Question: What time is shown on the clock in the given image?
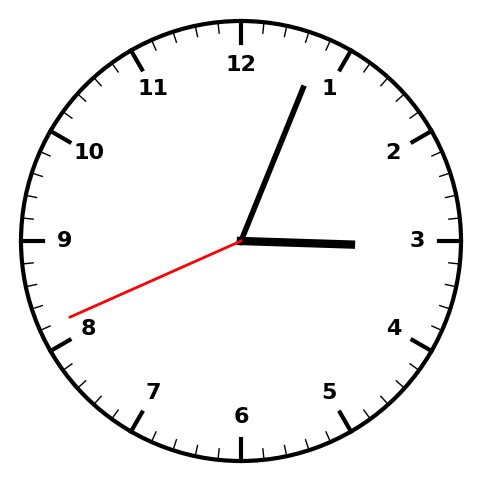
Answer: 03:03:41